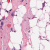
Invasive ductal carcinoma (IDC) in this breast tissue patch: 1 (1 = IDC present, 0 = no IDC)